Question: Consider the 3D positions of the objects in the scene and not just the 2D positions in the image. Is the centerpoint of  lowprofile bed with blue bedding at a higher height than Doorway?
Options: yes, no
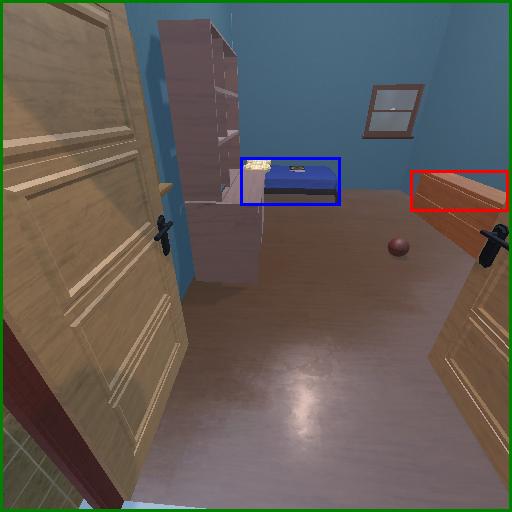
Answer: yes